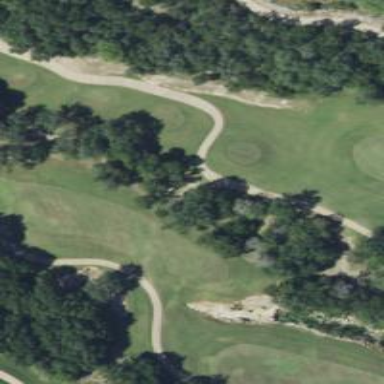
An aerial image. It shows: Path used for both walking and golf.